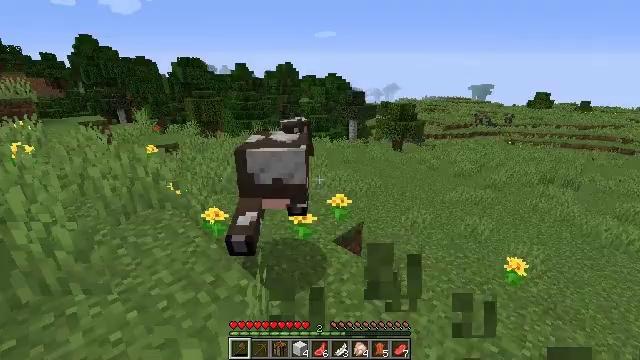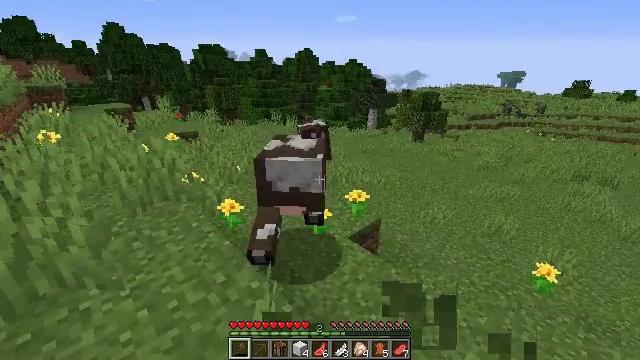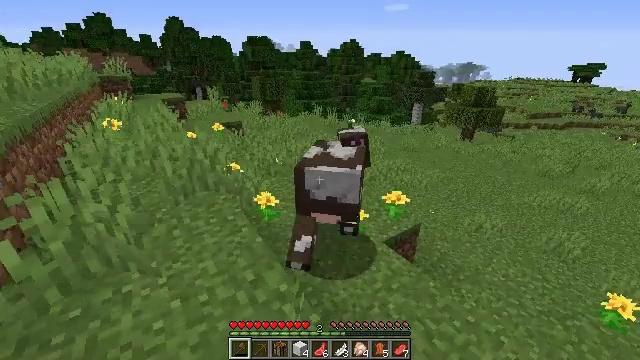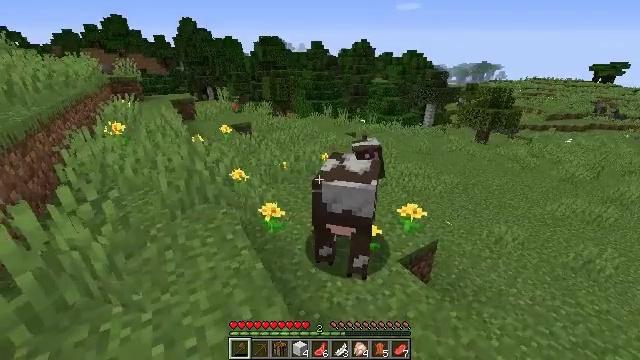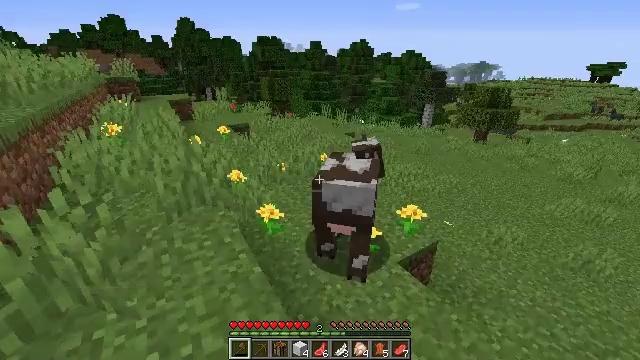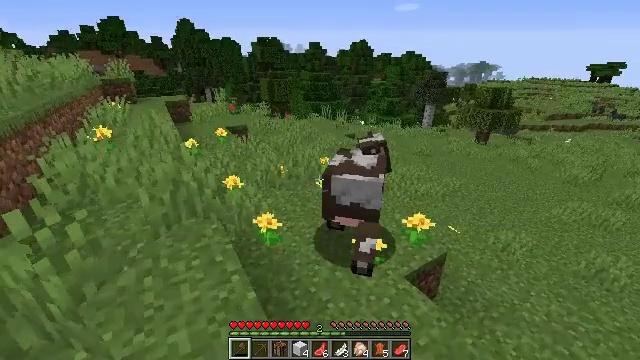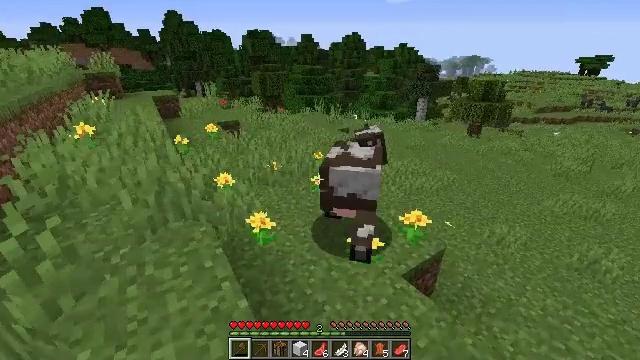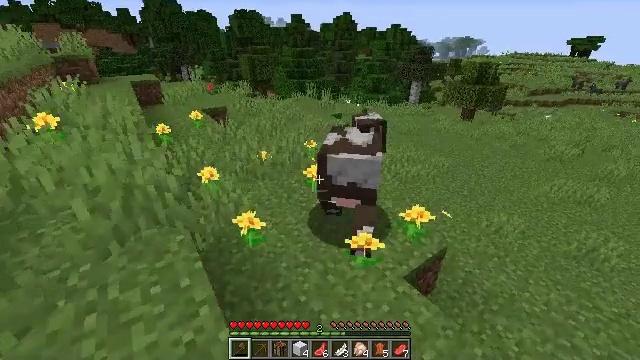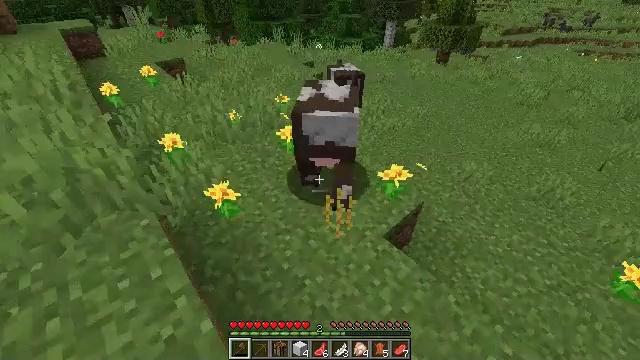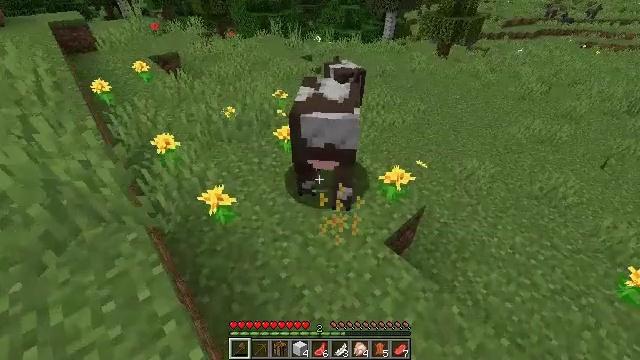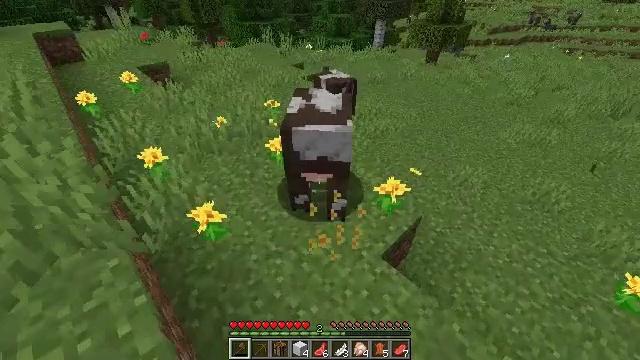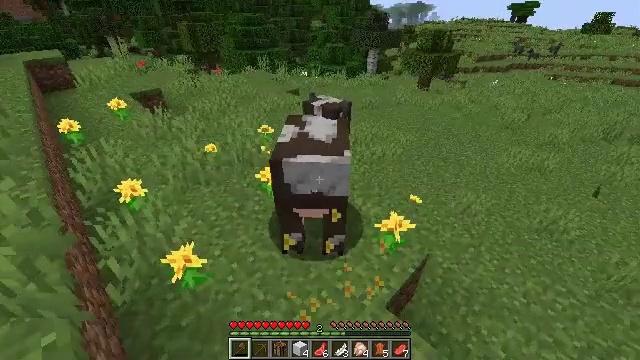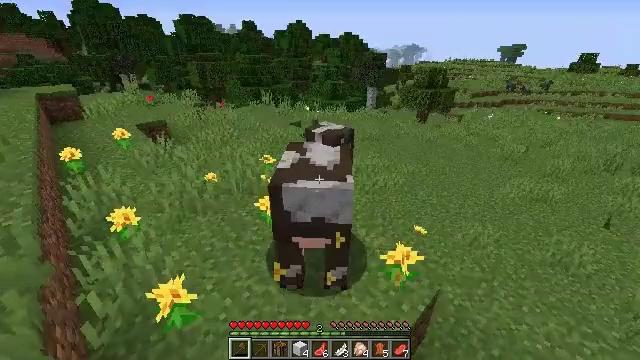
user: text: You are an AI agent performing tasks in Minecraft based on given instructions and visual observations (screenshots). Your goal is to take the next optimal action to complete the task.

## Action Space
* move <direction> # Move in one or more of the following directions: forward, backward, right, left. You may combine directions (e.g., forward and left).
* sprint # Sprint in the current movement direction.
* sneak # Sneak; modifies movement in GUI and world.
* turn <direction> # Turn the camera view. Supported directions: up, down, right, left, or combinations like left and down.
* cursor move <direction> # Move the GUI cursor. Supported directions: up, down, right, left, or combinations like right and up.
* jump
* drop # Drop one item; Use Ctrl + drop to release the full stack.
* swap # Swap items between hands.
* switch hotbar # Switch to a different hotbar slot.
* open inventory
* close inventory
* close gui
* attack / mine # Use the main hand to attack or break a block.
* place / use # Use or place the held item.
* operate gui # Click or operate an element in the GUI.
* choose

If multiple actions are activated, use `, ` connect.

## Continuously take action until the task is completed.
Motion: motion action
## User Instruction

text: Pick up the dandelion.
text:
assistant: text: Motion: move forward, turn left and down, attack / mine
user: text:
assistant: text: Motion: move forward, turn left and down, attack / mine
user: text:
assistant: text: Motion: move forward, turn left
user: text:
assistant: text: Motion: move forward, attack / mine
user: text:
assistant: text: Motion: move forward, attack / mine
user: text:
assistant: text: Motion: move forward, turn right and down, attack / mine
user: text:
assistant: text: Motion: move forward, turn right and down
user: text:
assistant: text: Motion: move forward, turn right and down, attack / mine
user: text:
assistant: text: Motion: move forward, turn down, attack / mine
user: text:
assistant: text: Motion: move forward, turn right and up, attack / mine
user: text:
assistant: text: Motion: move forward, turn right and up
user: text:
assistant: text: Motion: move forward, turn up
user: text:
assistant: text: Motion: attack / mine